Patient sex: M
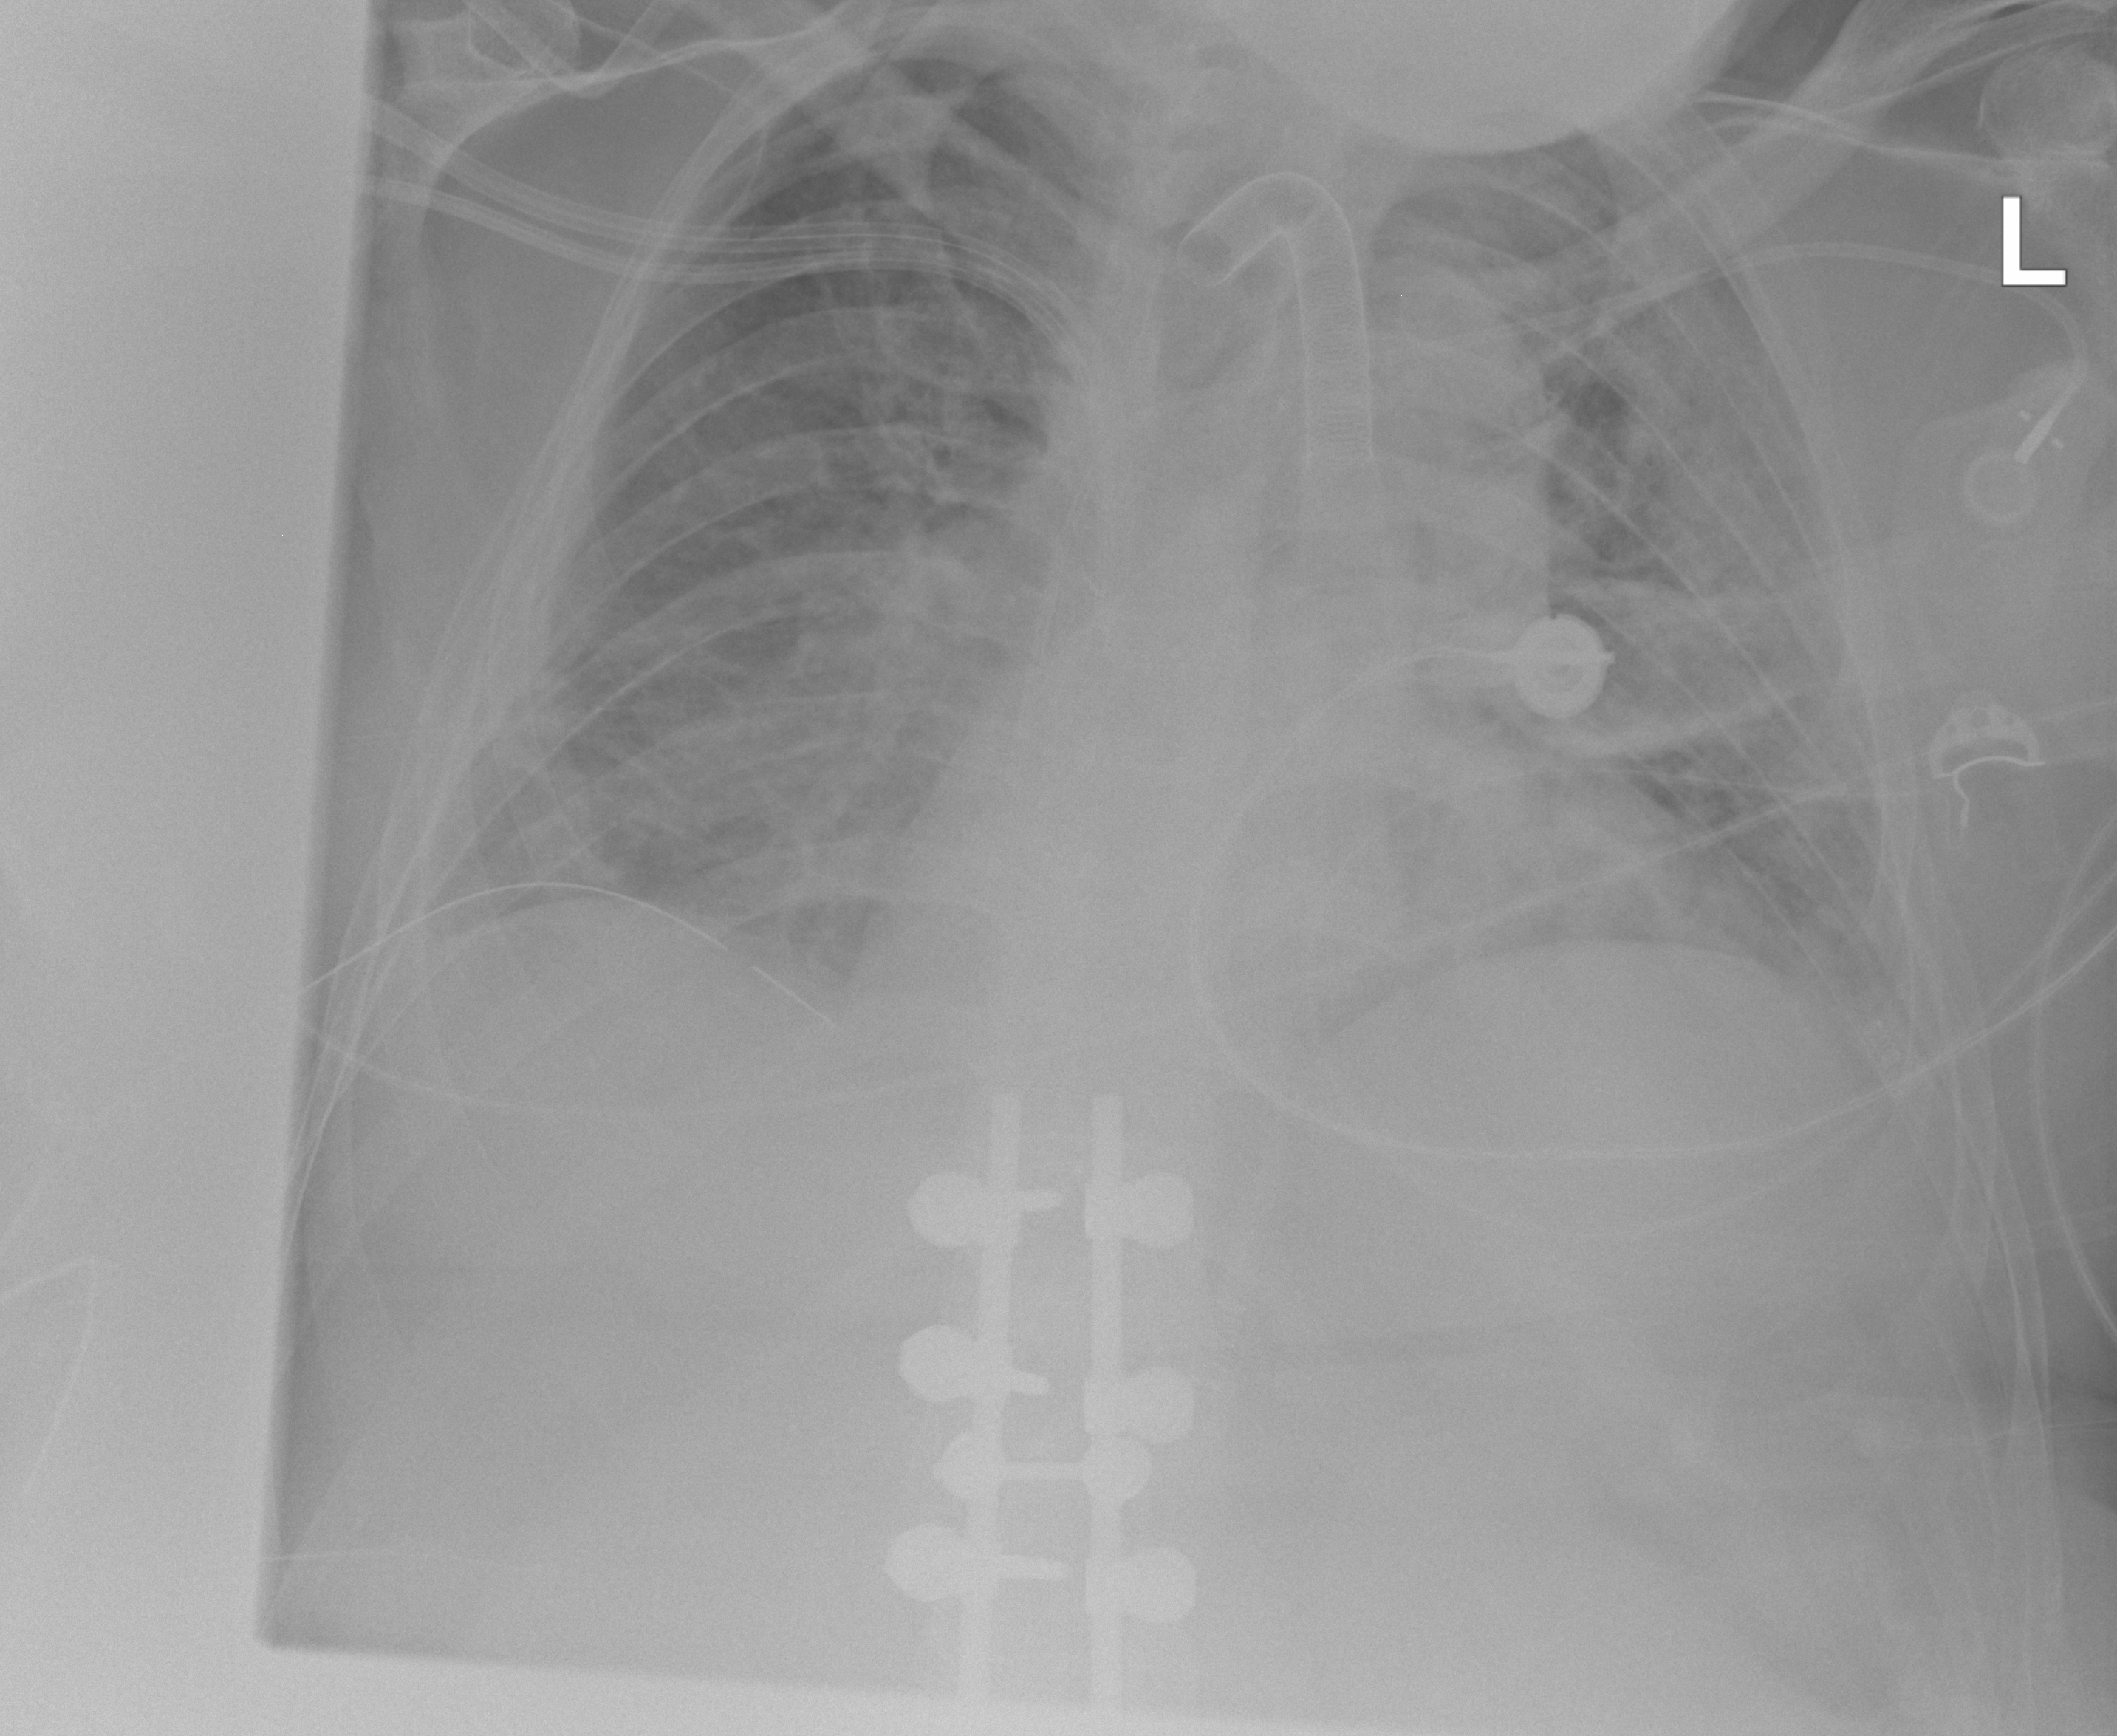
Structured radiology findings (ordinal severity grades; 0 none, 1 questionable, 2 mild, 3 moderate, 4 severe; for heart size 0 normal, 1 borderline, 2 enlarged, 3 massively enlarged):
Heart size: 1
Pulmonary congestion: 2
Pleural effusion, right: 0
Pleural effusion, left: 0
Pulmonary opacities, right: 0
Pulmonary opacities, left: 2
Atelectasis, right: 0
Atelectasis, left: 2